Question: I am writing a simple paint application and I have added a coordinates display in the status bar. I only want it to show when there are open documents. When I start the program, it displays the idle message 'Ready'.
What function would I use to test for open documents?
Here is my 'OnMouseMove()' handler:
'''
void CMDIView::OnMouseMove(UINT nFlags, CPoint point)
{
// Define a Device Context object for the view
CClientDC aDC(this); // DC is for this view
// Verify the left button is down and mouse messages captured
if((nFlags & MK_LBUTTON) && (this == GetCapture()))
{
m_SecondPoint = point; // Save the current cursor position
if(m_pTempElement)
{
// An element was created previously
if(ElementType::CURVE == GetDocument()->GetElementType()) // A curve?
{ // We are drawing a curve so add a segment to the existing curve
std::static_pointer_cast<CCurve>(m_pTempElement)->AddSegment(m_SecondPoint);
m_pTempElement->Draw(&aDC); // Now draw it
return; // We are done
}
else
{
// If we get to here it's not a curve so
// redraw the old element so it disappears from the view
aDC.SetROP2(R2_NOTXORPEN); // Set the drawing mode
m_pTempElement->Draw(&aDC); // Redraw the old element to erase it
}
}
// Create a temporary element of the type and color that
// is recorded in the document object, and draw it
m_pTempElement.reset(CreateElement()); // Create a new element
m_pTempElement->Draw(&aDC); // Draw the element
}
{ //Coordinates display
CString s;
s.Format(L"X=%d Y=%d", point.x, point.y);
CMainFrame* pFrame = (CMainFrame*)AfxGetApp()->m_pMainWnd;
CStatusBar* pStatus = &pFrame->m_wndStatusBar;
pStatus->SetPaneText(0, s);
}
}
'''

'''
CMDIDoc::~CMDIDoc()
{
CString Idle = LPCTSTR(AFX_IDS_IDLEMESSAGE);
//Idle = LPCTSTR(L"lawlawlwawl");
CMainFrame* pFrame = (CMainFrame*)AfxGetApp()->m_pMainWnd;
CStatusBar* pStatus = &pFrame->m_wndStatusBar;
pStatus->SetPaneText(0, Idle );
}
'''
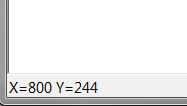
Answer: If you have no open documents, then calling <URL> should return 'NULL'.
However, if that's the case then you would also have no view either and the view is - I assume - the 'CMDIView' class that you showed in your question.
Perhaps one alternative is to handle the display of the status bar text from your 'CMainFrame' instance rather than from the view.
So (in pseudo-code) in your 'CMainFrame',
'''
if (MDIGetActive() == NULL)
// display "Ready"
else
// ask current view for the text
'''
Another alternative might be to trap the destruction of the 'CDocument' and reset your status bar text to "Ready" there. As @Edward pointed out, it would be safer - and better encapsulation - to let the main frame handle the text display and let it decide whether to set the text itself based on whether the current view exists and/or wishes to provide text.